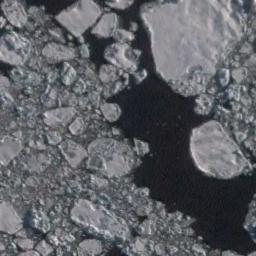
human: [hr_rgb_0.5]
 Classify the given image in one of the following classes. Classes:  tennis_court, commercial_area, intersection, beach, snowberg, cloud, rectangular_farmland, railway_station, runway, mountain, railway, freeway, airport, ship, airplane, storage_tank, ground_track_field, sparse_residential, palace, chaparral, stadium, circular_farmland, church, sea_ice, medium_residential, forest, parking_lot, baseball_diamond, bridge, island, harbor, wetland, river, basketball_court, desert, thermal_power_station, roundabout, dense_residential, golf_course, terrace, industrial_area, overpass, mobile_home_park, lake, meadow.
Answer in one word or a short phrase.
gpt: sea_ice